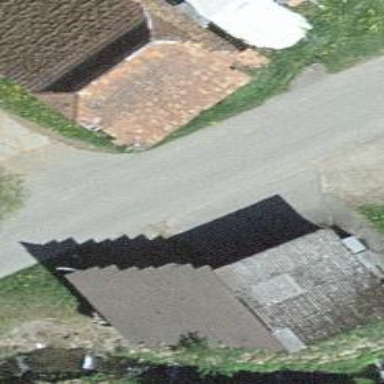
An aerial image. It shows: Barn.